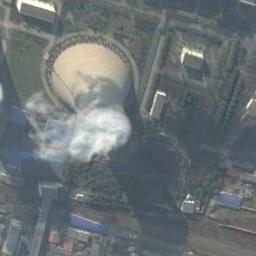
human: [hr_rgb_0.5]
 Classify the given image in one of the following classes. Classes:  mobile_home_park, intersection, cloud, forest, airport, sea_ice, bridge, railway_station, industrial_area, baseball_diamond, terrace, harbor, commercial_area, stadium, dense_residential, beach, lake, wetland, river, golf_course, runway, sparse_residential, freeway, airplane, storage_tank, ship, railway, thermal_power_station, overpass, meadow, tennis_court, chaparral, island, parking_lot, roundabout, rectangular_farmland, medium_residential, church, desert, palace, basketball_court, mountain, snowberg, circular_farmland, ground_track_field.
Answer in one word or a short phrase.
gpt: thermal_power_station